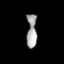
Tissue: lung
Cell type: Endothelial cells
Senescence score: 0.7191
Nuclear area (px): 333
Mean DAPI intensity: 163.853